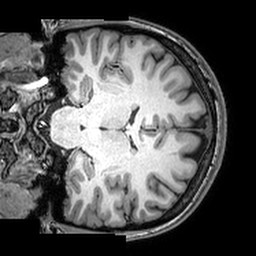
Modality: T1w
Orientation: coronal
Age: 24
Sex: female
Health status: healthy
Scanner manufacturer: philips
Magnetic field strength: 3 T
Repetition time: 0.007028 s
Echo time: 0.003179 s